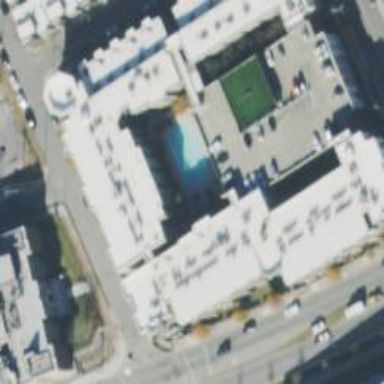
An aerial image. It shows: Multi-storey parking building.